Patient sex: M
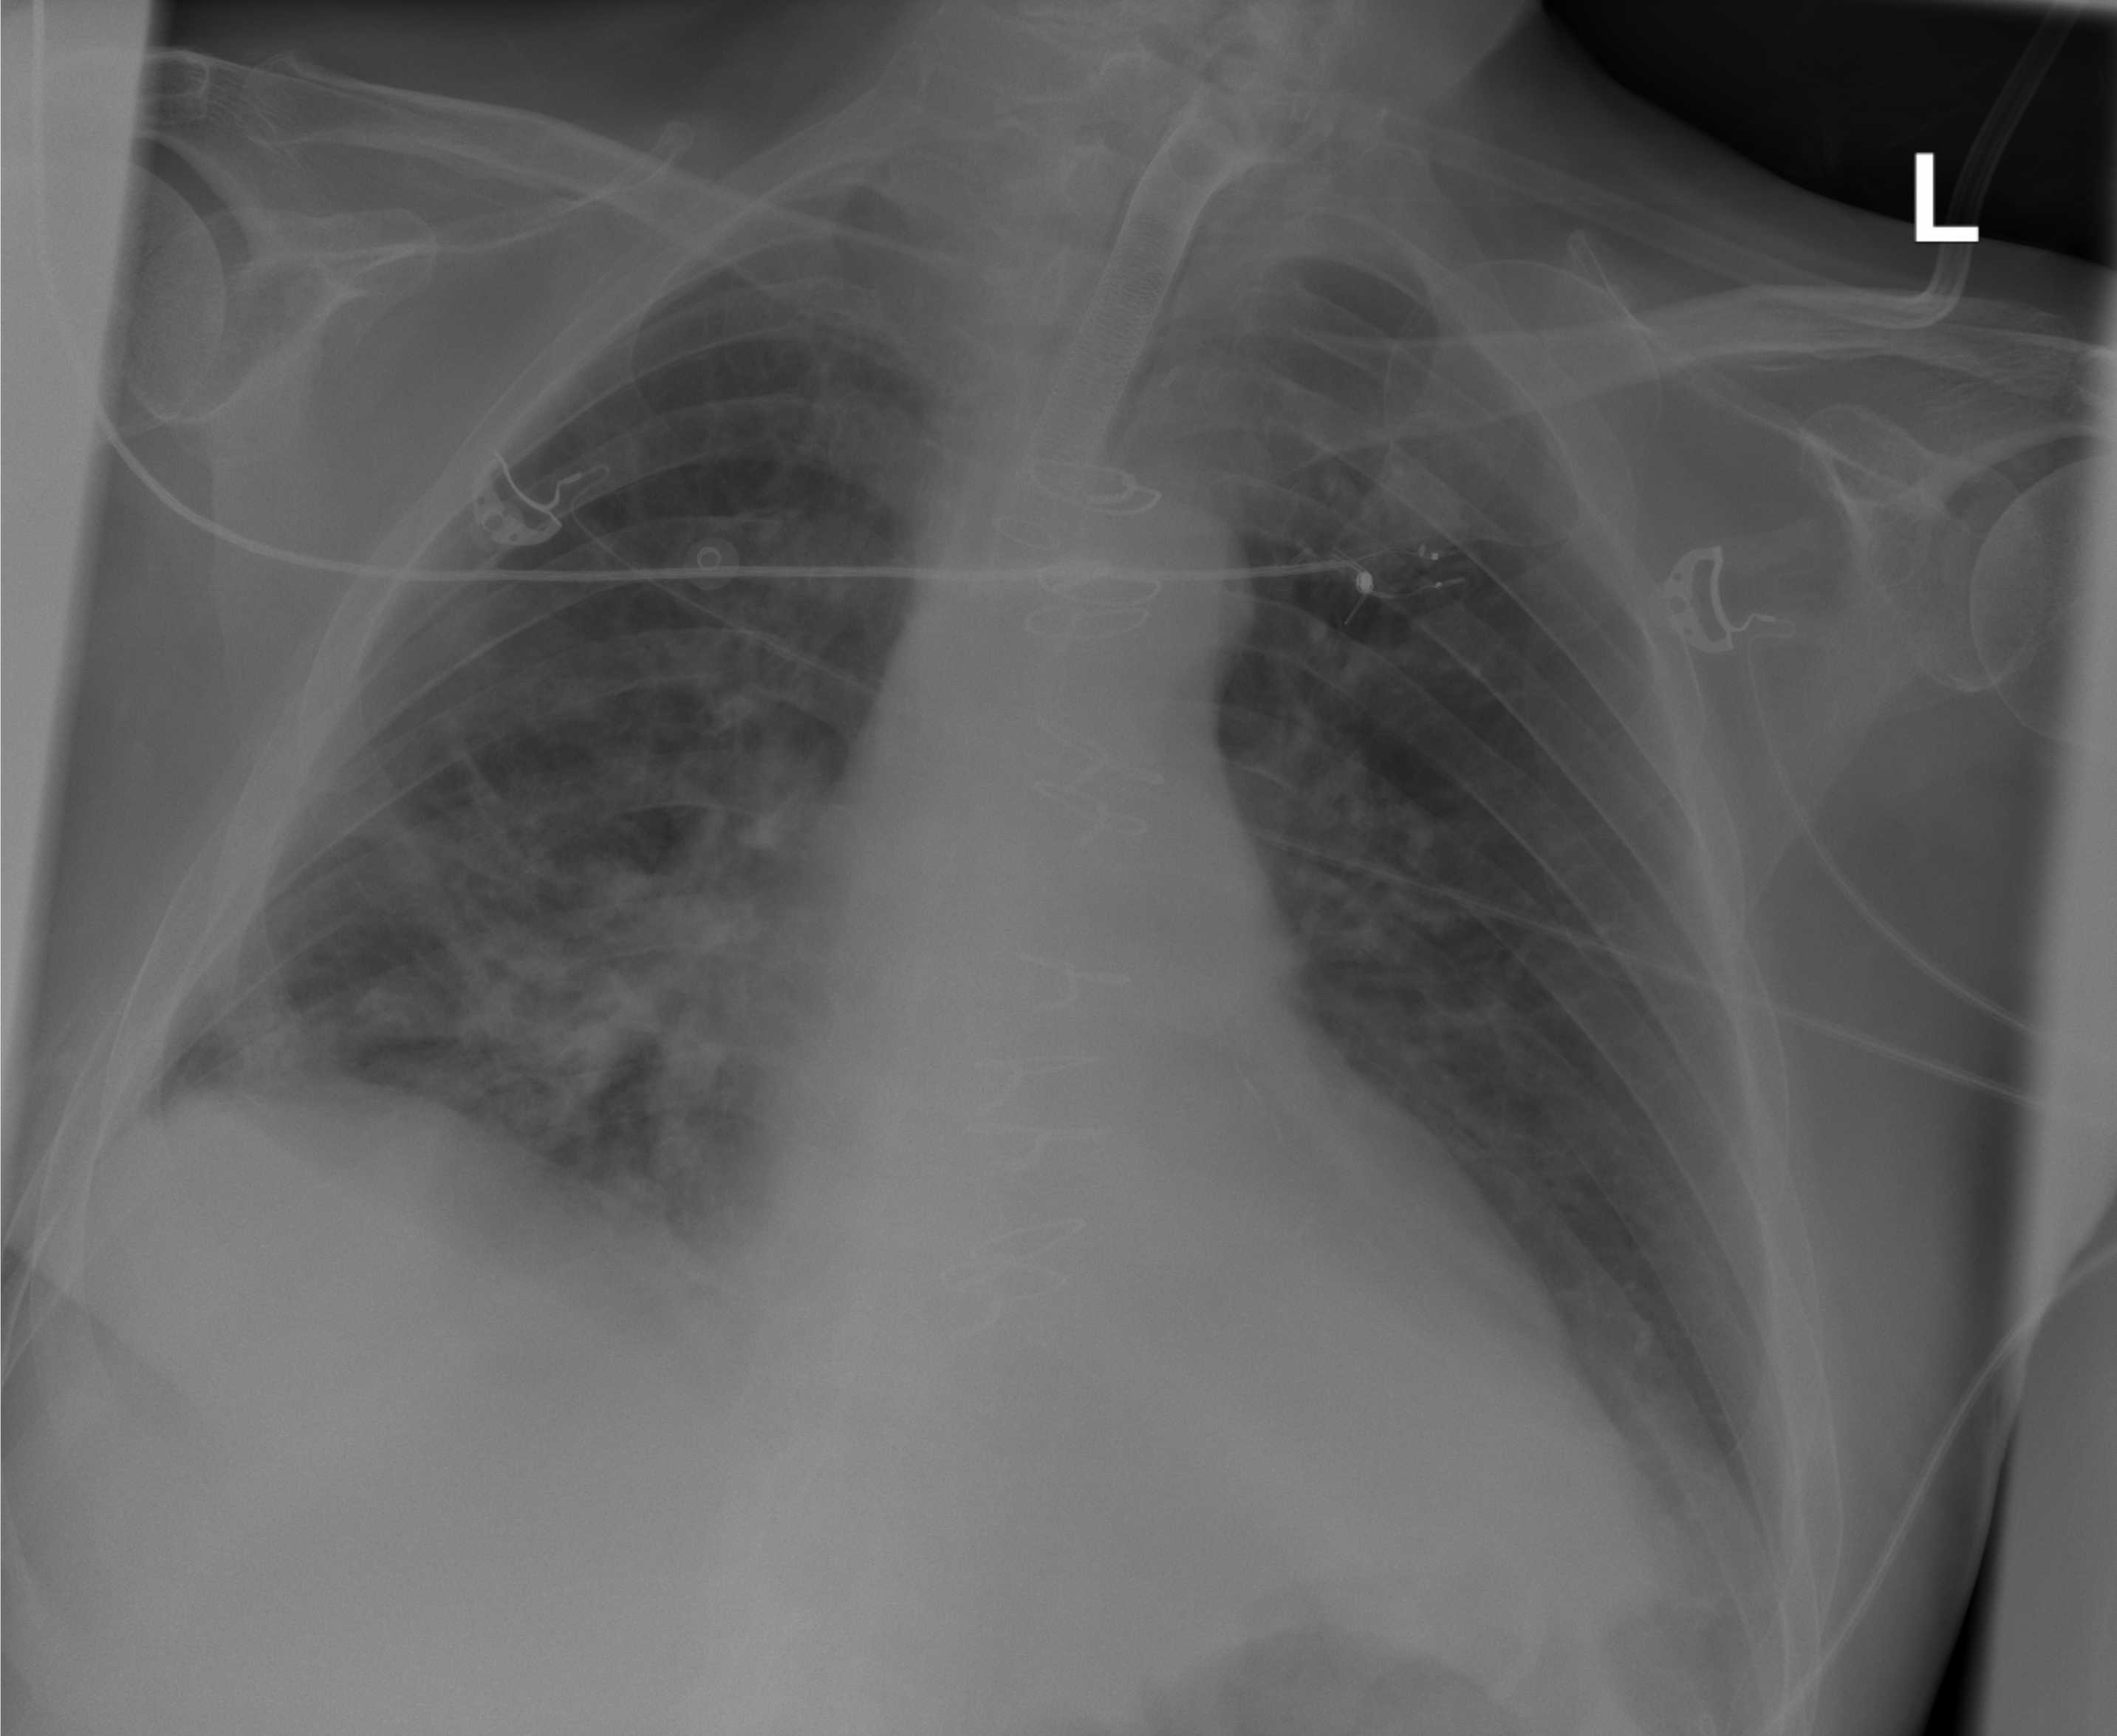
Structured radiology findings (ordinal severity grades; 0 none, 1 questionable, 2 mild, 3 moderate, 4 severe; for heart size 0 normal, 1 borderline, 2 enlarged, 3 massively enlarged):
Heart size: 0
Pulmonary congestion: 0
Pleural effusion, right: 0
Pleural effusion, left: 2
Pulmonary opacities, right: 2
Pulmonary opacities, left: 0
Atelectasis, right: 2
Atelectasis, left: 2